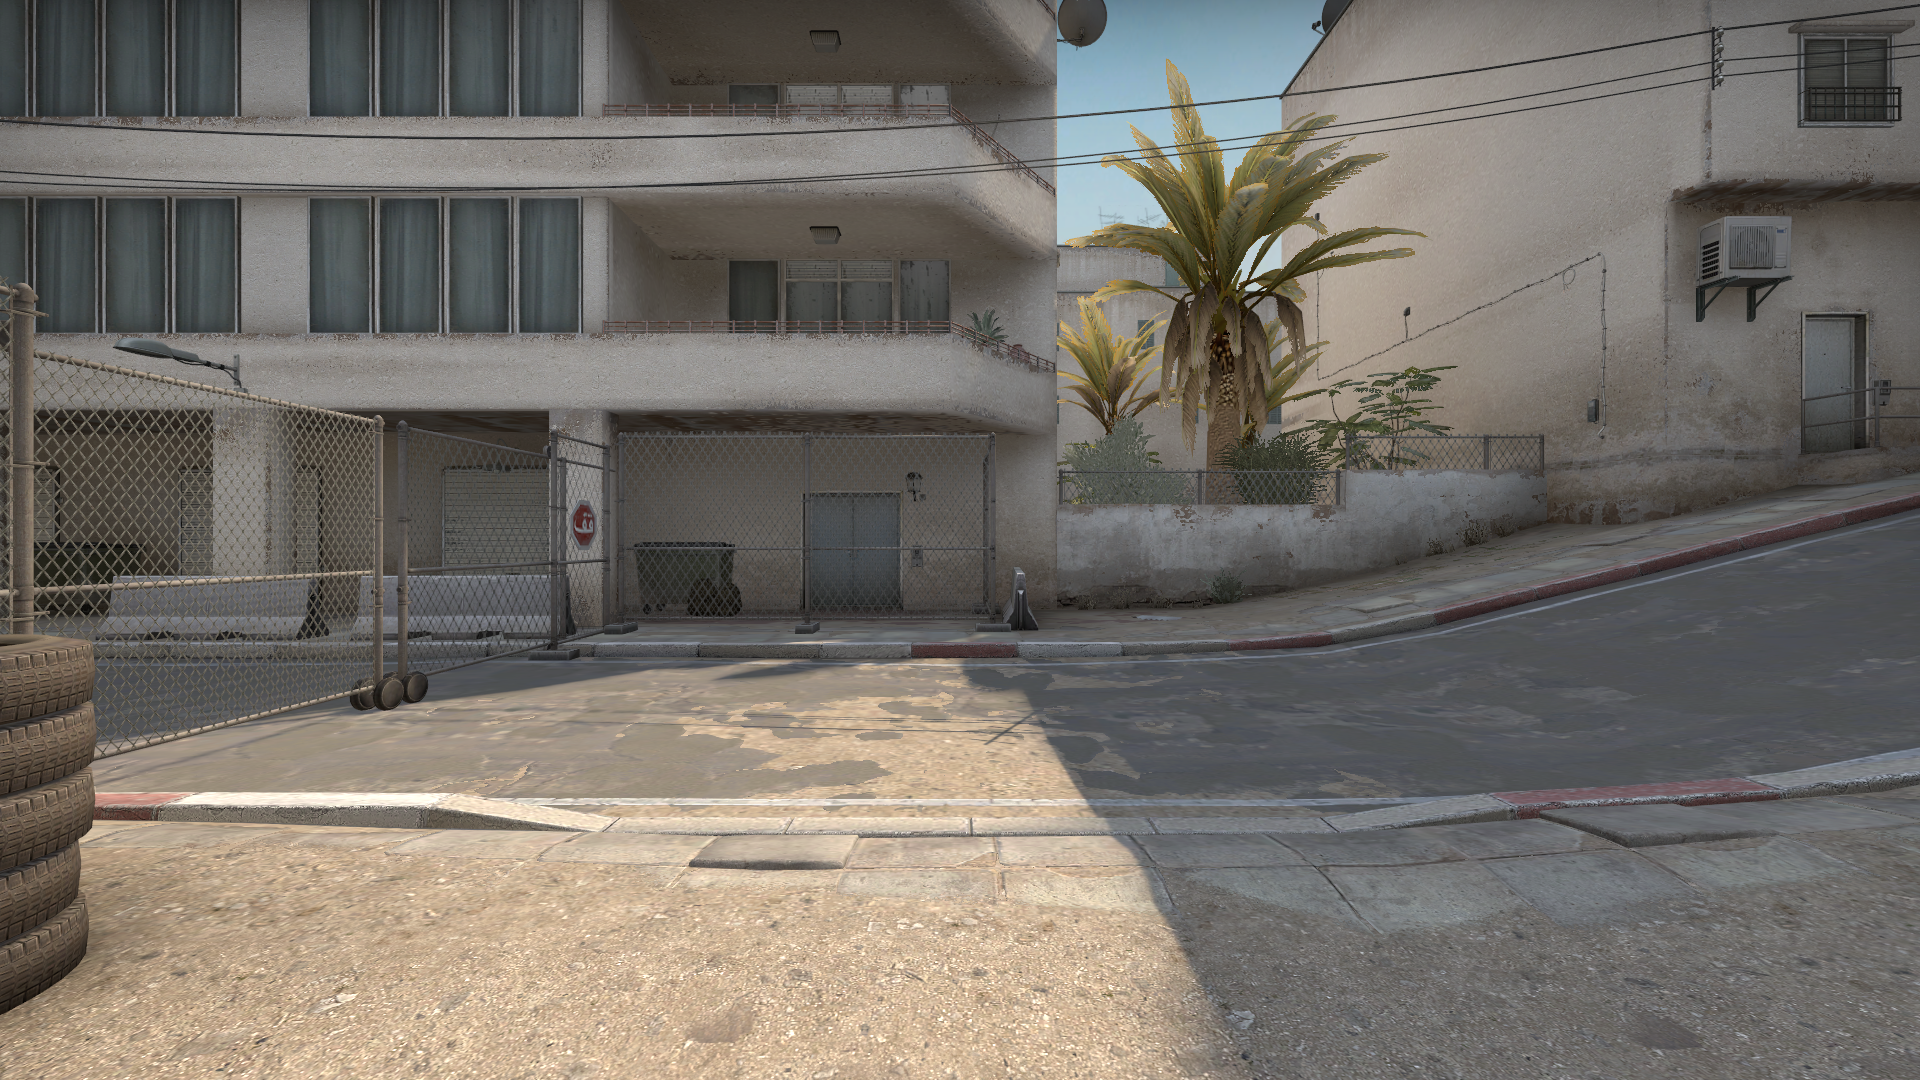
Map: de_dust2